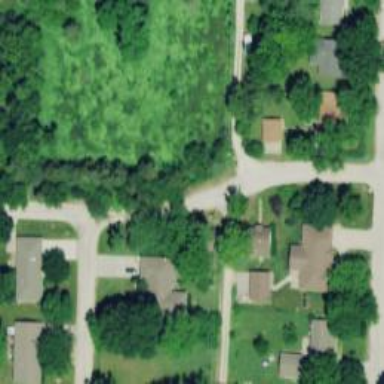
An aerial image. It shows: Alleyway designated as service road.